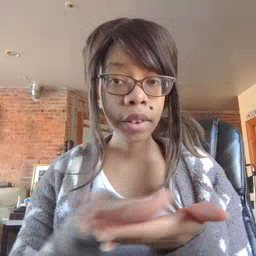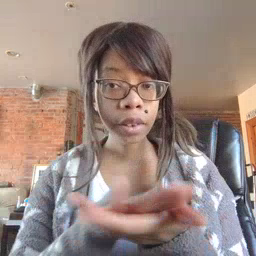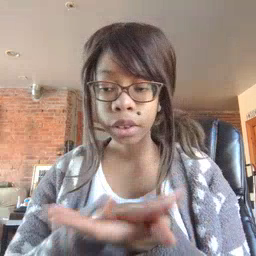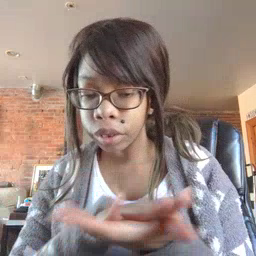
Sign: clean